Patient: sex M, age 66
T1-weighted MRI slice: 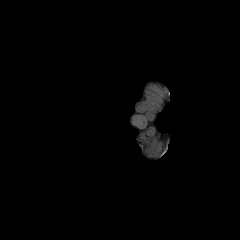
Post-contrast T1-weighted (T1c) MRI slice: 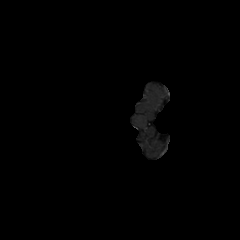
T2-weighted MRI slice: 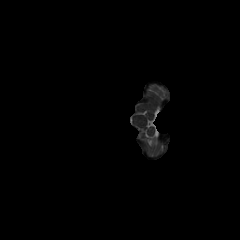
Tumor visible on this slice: no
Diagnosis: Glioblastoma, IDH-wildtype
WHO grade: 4